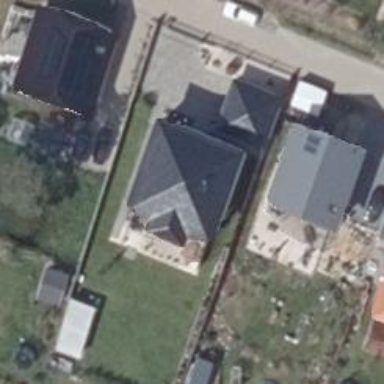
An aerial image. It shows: Detached building.